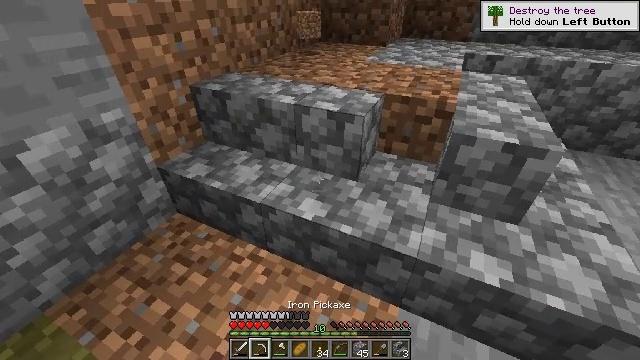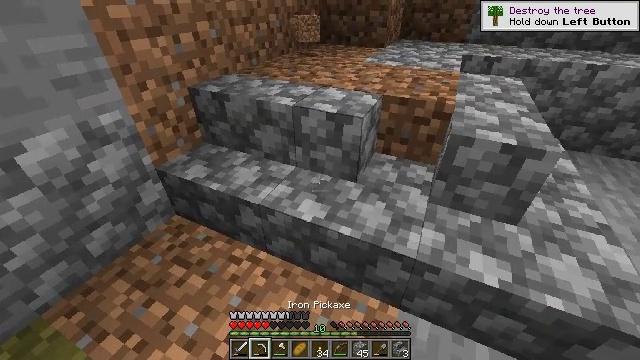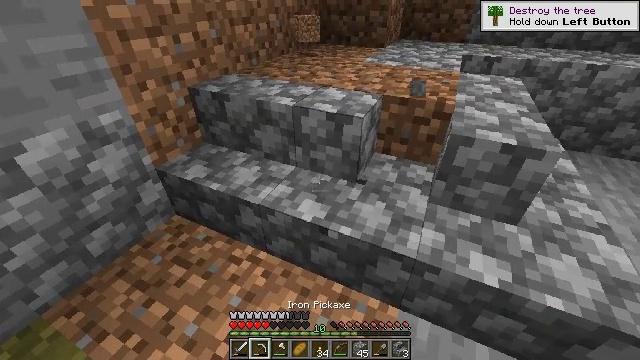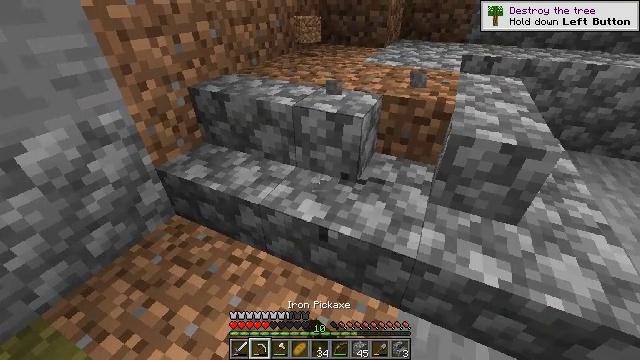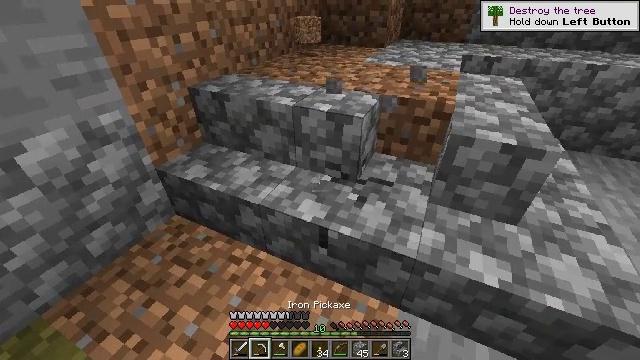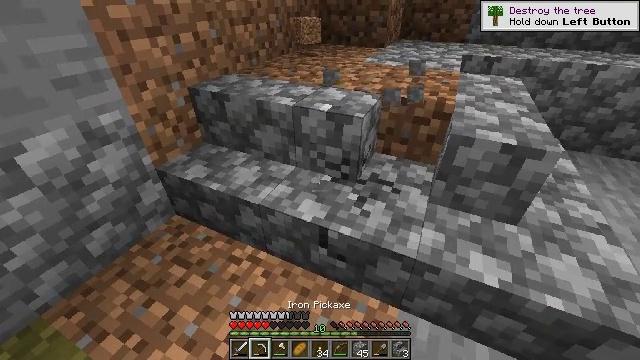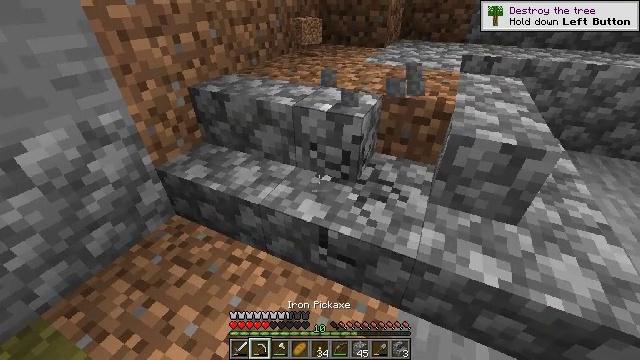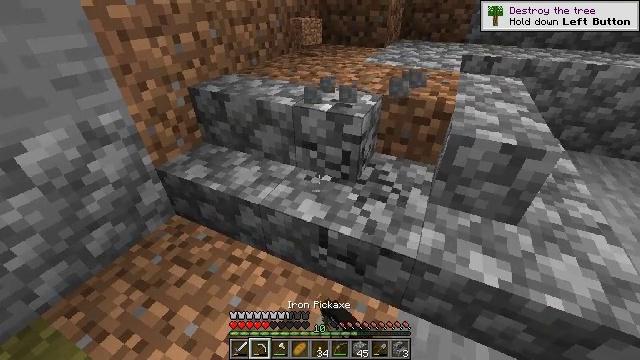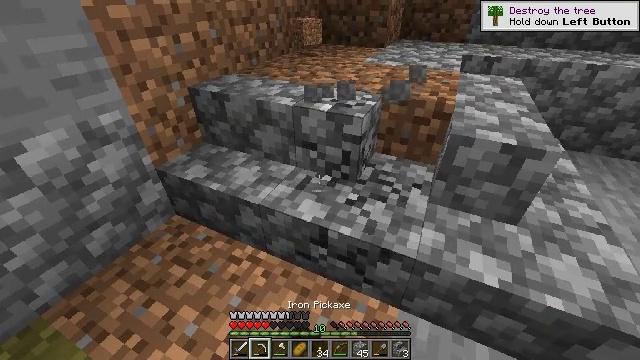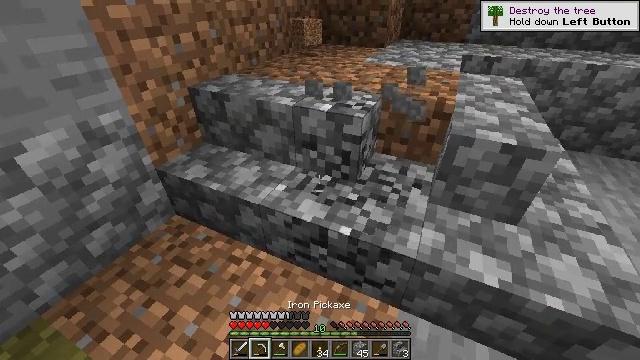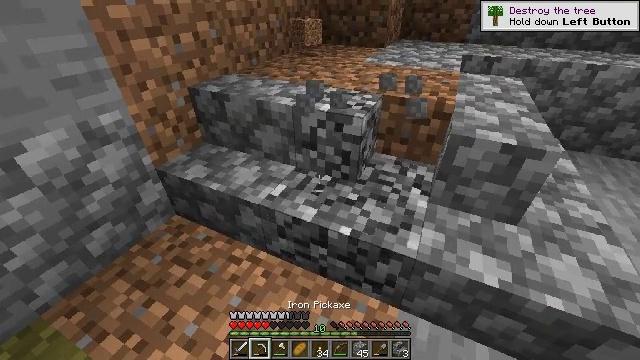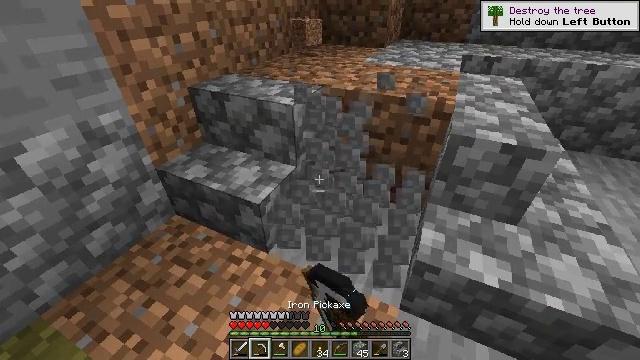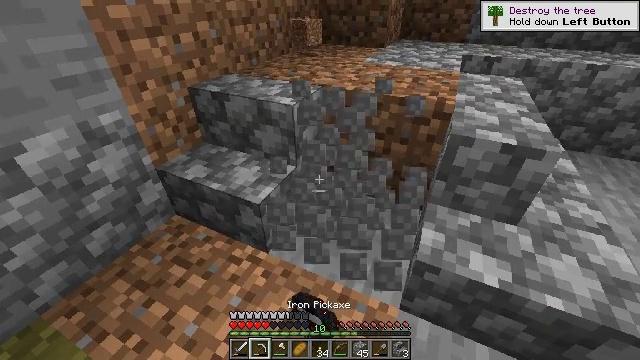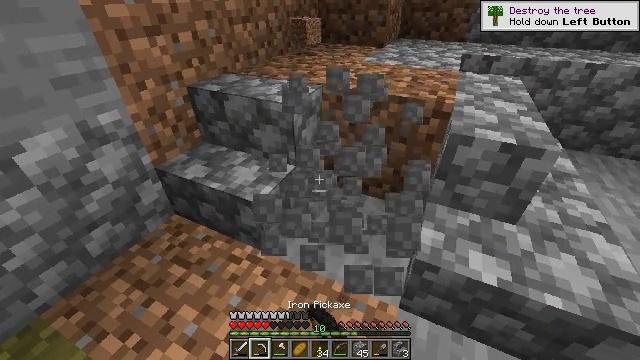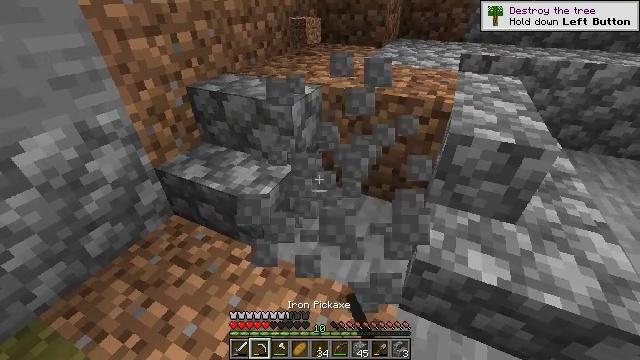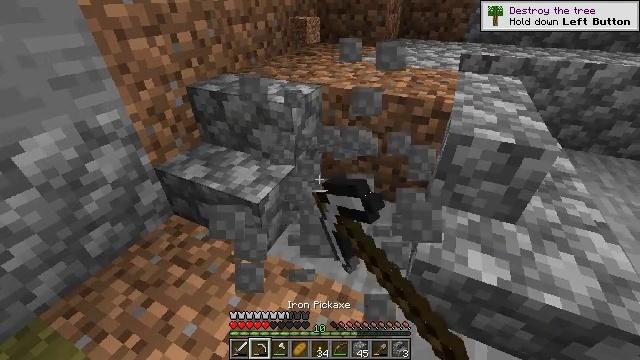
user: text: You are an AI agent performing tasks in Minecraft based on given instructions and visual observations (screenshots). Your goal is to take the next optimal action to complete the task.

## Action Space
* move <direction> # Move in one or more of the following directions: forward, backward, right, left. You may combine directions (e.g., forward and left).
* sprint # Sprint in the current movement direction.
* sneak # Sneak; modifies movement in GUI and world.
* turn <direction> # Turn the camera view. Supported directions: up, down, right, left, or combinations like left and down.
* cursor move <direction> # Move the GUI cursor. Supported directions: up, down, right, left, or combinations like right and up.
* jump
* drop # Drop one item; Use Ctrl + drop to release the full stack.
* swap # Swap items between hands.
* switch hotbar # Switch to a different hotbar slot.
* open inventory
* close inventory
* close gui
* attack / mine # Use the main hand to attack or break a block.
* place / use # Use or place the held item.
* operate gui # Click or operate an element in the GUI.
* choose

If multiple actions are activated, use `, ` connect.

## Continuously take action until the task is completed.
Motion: motion action
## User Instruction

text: Break the cobblestone stairs for materials.
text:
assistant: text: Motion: switch to hotbar 2
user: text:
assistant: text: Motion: attack / mine, switch to hotbar 2
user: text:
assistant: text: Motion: attack / mine
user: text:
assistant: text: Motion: attack / mine
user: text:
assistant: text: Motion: attack / mine
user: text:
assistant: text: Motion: attack / mine
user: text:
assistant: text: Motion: attack / mine
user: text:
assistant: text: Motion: attack / mine
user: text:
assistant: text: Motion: attack / mine
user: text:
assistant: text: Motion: attack / mine
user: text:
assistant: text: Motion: attack / mine
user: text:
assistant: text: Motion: attack / mine
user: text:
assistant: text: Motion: attack / mine
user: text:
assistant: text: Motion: attack / mine
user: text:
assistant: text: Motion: attack / mine
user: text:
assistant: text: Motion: no_op
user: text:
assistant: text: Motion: no_op